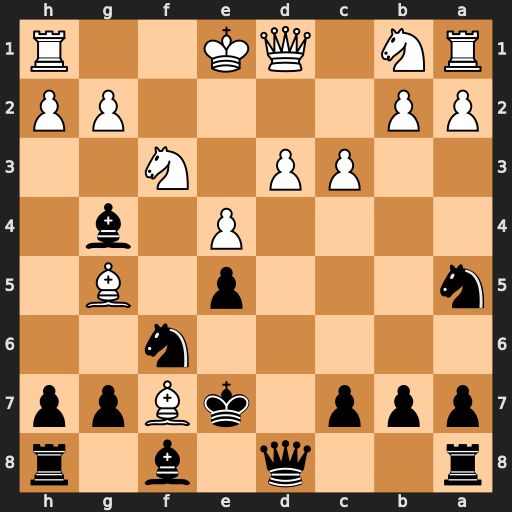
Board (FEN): r2q1b1r/ppp1kBpp/5n2/n3p1B1/4P1b1/2PP1N2/PP4PP/RN1QK2R
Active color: b
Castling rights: KQ
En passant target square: -
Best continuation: Bxf3 Qxf3 Kxf7